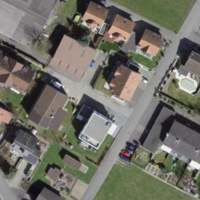
EUNIS habitat code: 54
Species observed at this site:
Campanula barbata